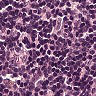
Metastatic tissue present: no